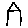
Label: house